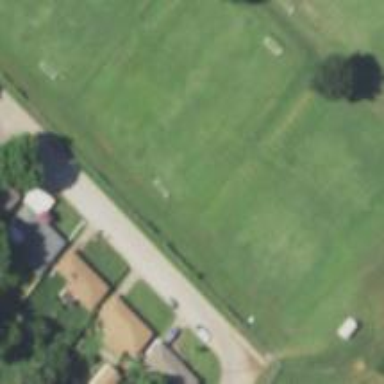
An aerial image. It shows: Grass pitch used for soccer.